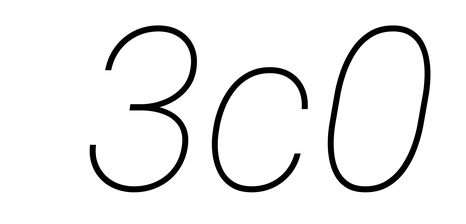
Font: Roboto-Italic_Thin_Italic